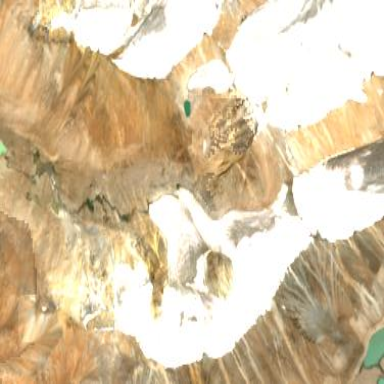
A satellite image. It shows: Stunning view of glacier.